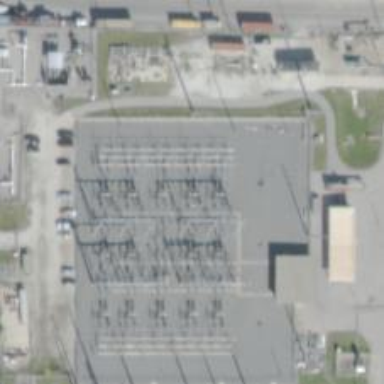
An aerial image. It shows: Switch used for power control.